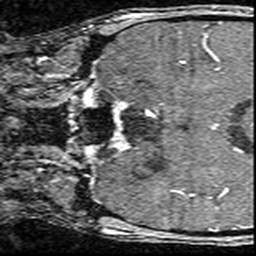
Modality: angio
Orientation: coronal
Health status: ill
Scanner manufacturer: siemens
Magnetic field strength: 3 T
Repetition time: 0.022 s
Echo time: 0.00395 s